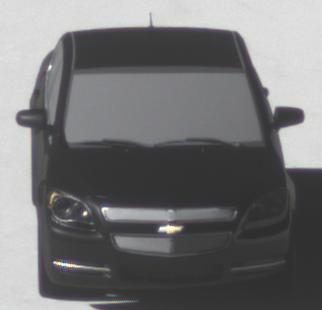
Make: Chevrolet
Model: Malibu 2.4
Detailed model: Malibu
Model produced from: 2012/07
Model produced until: 2014/08
Doors: 4
Color: black
Road condition: dry road
Daytime: morning or afternoon
Contrast: high contrast